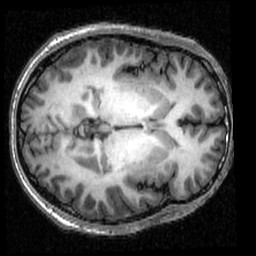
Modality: T1w
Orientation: axial
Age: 23
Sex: male